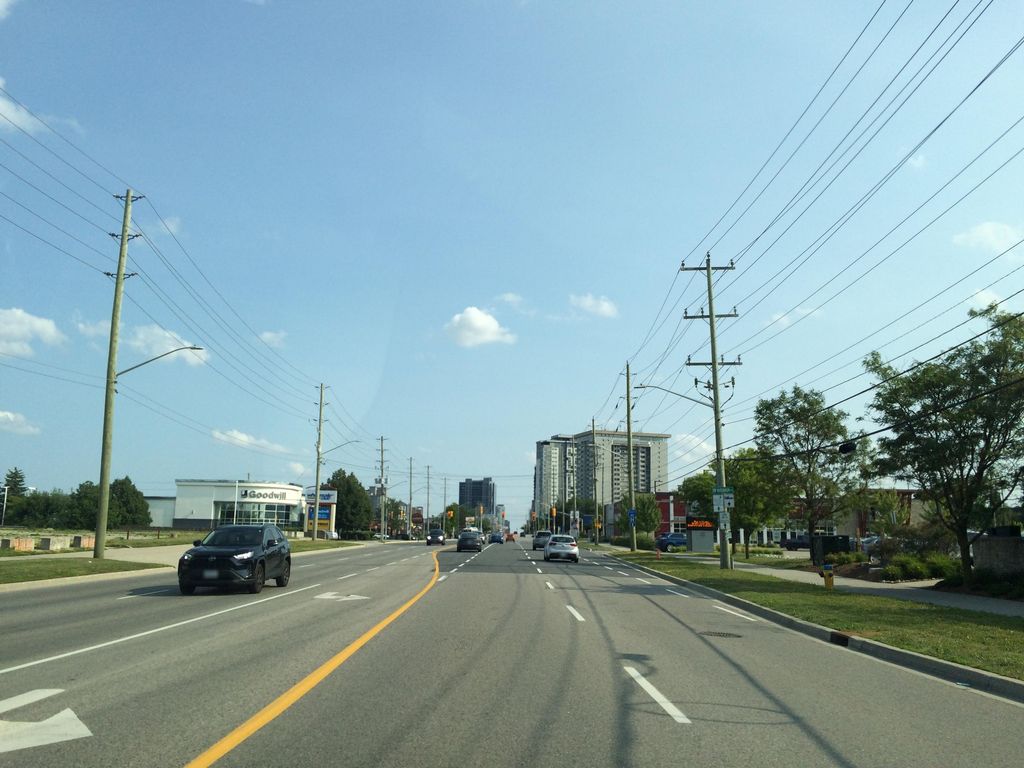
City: kitchener-waterloo